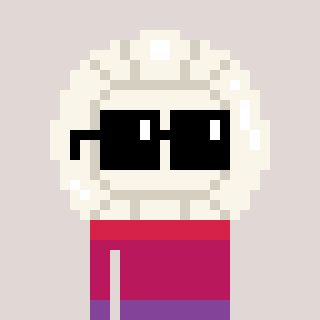
a pixel art character with square black sunglasses, a volleyball-shaped head and a purple-colored body on a warm background